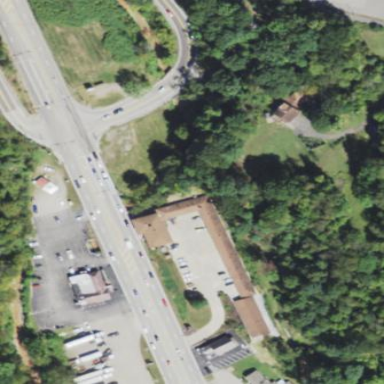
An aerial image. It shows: Commercial building that serves as motel for tourists.